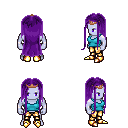
a pixel art fantasy rpg character, male body template, dark elf, purple skin, teal pirate shirt, gold greaves, purple extra-long hairstyle, bronze tiara, gold boots, four views (front, back, left, right), 2x2 character sprite sheet, small pixel art, hard edges, no anti-aliasing